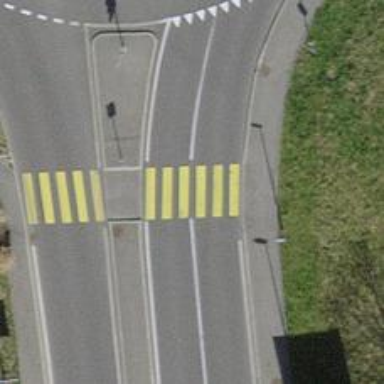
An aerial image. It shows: Uncontrolled zebra crossing.